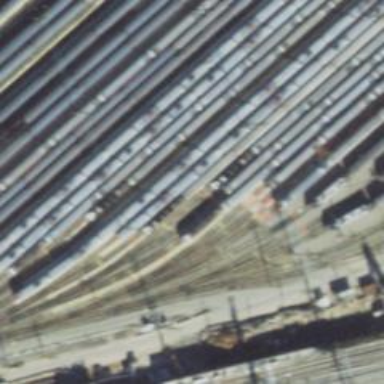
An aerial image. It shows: Electrified railway yard with rail tracks.